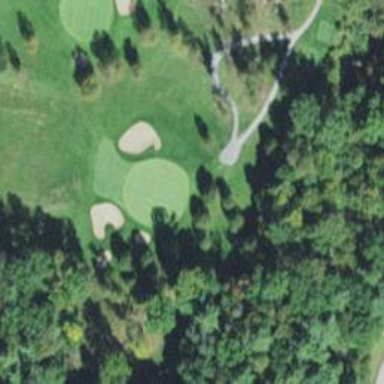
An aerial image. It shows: View of golf hole.